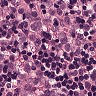
Metastatic tissue present: yes